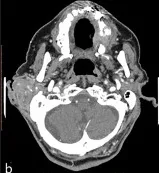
(case 8) An 84-year-old man had a 36mm max diameter ceruminous pleomorphic adenoma in the right EAC protruding out from the EAC and extending to the parotid (behind the mass, cholesteatoma was found in the EAC). CT: (A, B) calcified foci (black arrow) and heterogenous enhancement in the tumor.
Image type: radiology (ct)